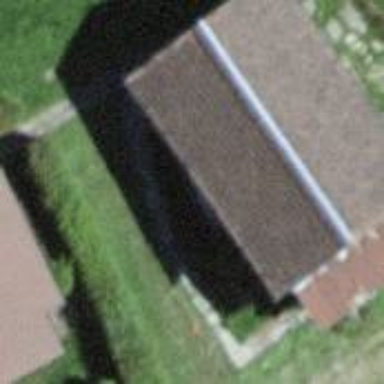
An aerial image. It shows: Rural barn.